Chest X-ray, PA view. Patient: 54 years old, sex M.
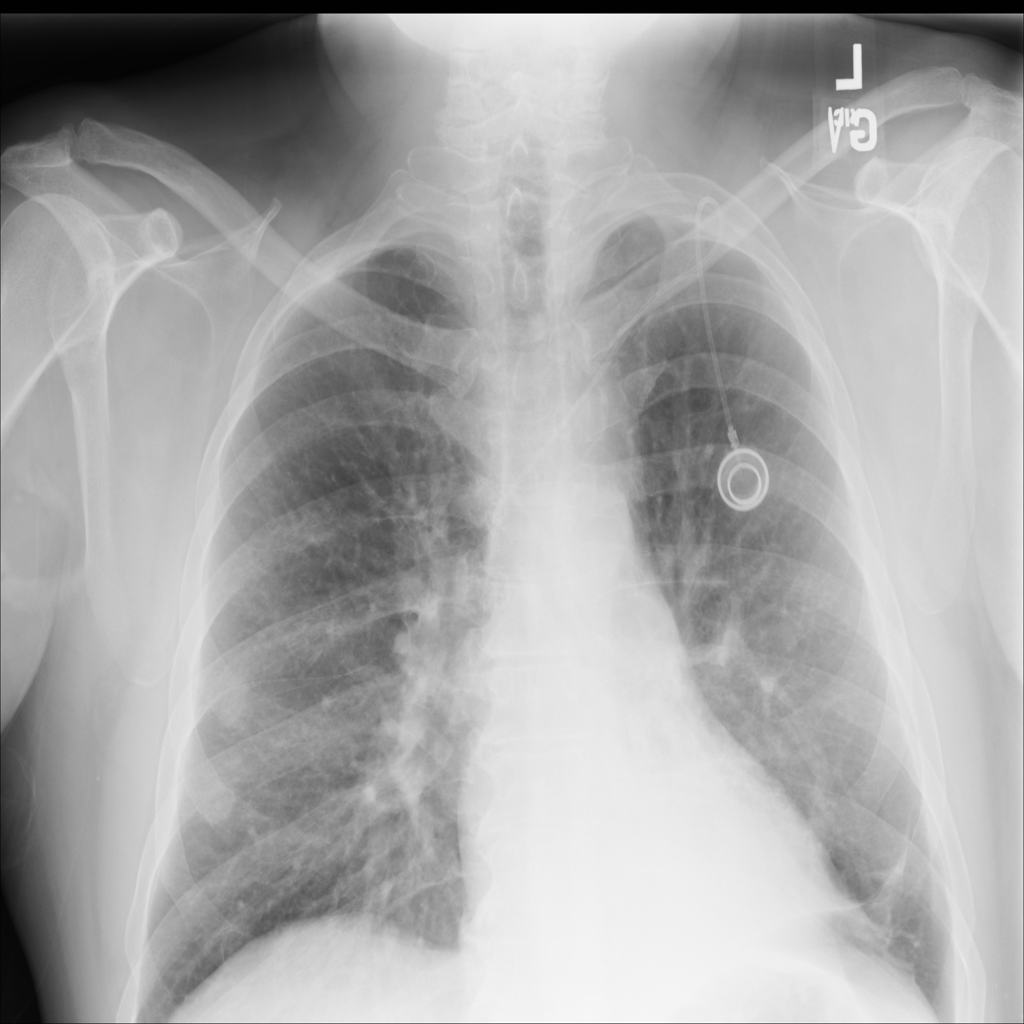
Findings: Atelectasis